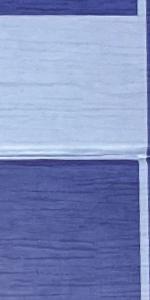
Label: Empty